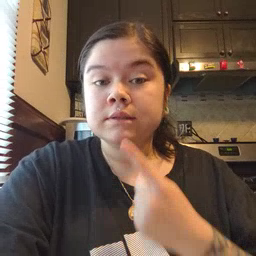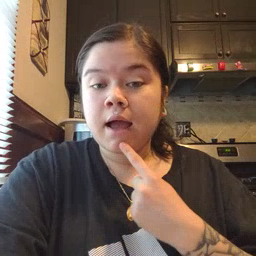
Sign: say